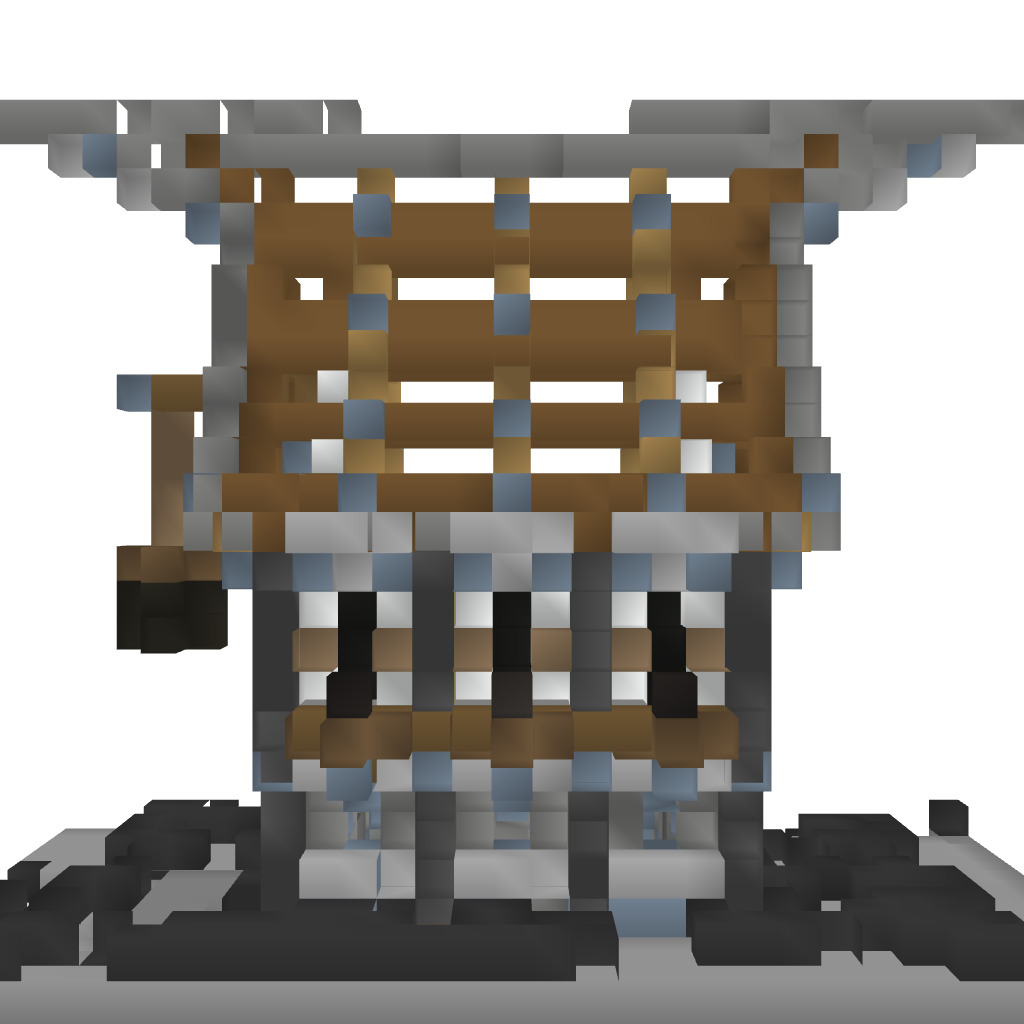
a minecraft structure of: Nordic Medieval house